Field crop: tomato
Growth stage: 1
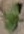
Species: solanum